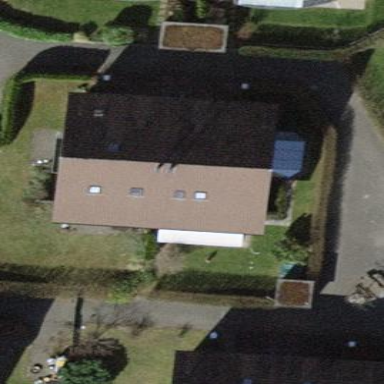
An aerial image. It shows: Terrace building.